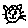
Label: cat